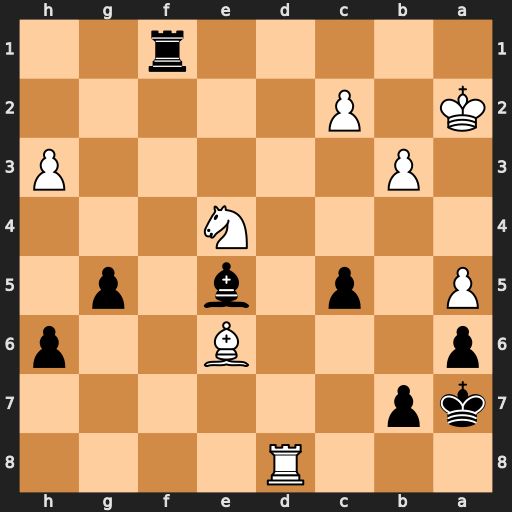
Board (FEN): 3R4/kp6/p3B2p/P1p1b1p1/4N3/1P5P/K1P5/5r2
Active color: b
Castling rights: -
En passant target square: -
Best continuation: Ra1#